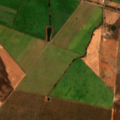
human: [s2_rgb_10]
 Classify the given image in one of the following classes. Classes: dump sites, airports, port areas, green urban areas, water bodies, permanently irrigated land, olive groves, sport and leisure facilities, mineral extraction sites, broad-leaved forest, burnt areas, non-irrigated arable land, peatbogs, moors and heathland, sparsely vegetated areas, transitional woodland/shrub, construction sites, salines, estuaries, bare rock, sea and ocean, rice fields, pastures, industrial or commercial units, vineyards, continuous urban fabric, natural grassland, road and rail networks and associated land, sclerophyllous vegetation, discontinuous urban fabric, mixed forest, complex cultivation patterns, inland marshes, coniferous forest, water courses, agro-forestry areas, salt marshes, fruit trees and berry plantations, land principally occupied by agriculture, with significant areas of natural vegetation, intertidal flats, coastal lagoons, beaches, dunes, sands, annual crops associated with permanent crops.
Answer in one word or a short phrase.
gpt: non-irrigated arable land, permanently irrigated land, olive groves